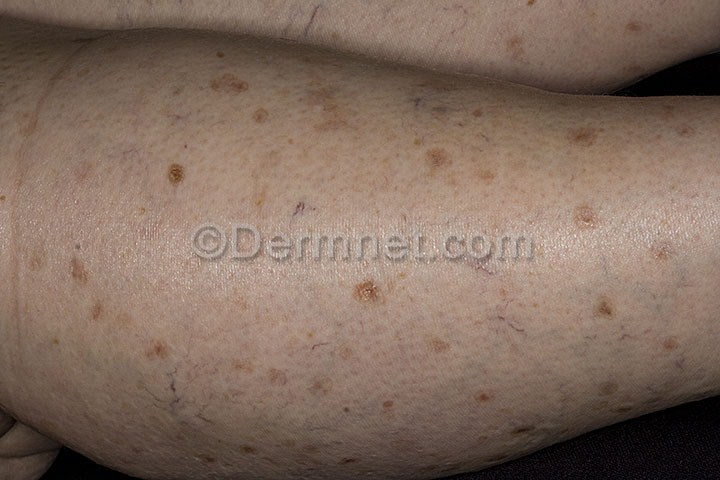
Disease: Seborrheic Keratoses and other Benign Tumors